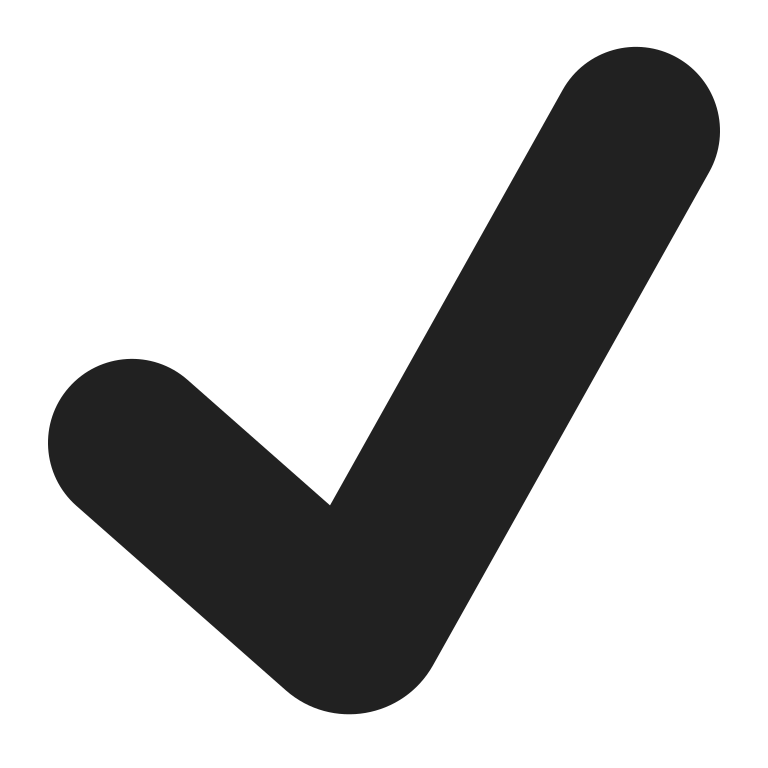
check mark high contrast